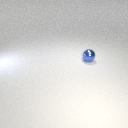
small blue metal sphere